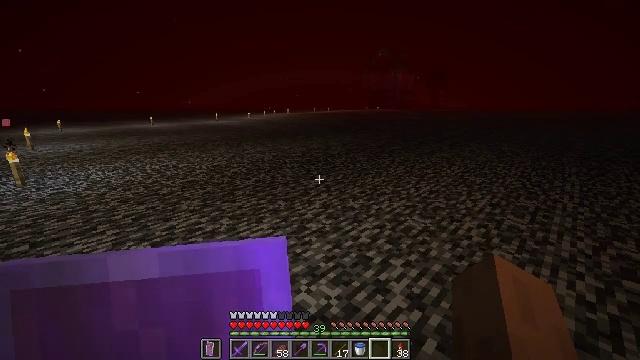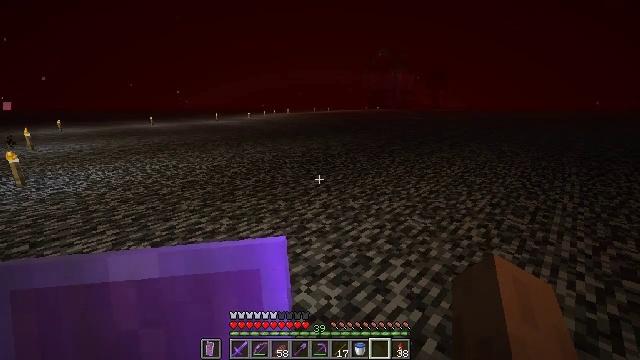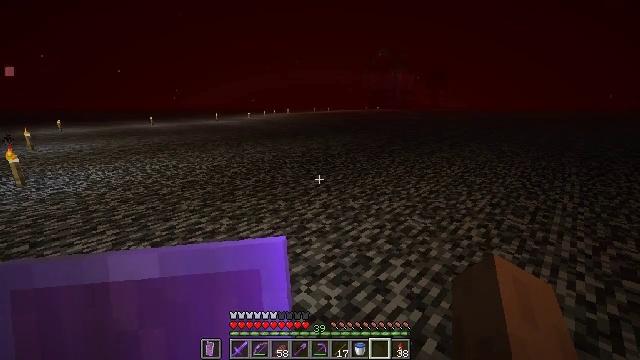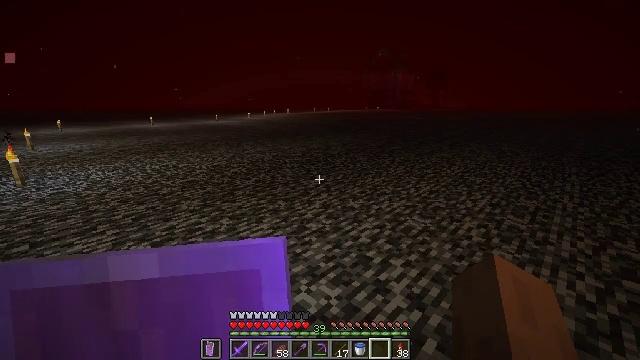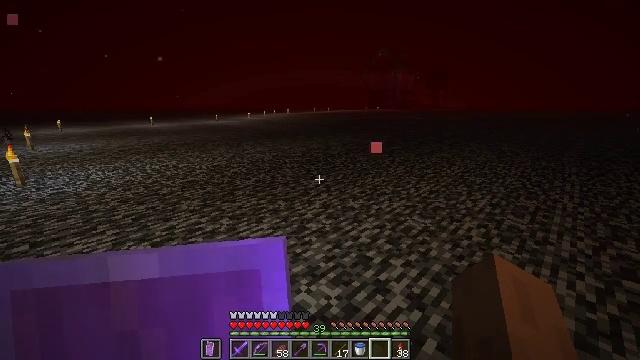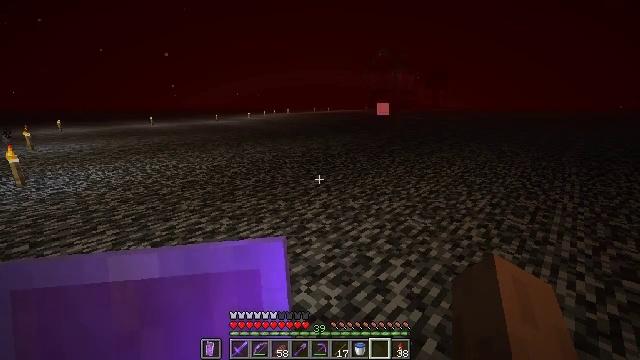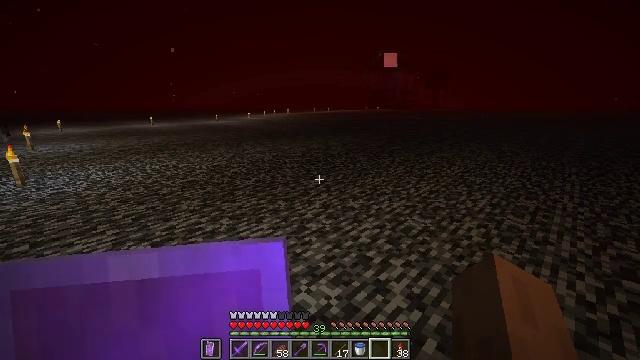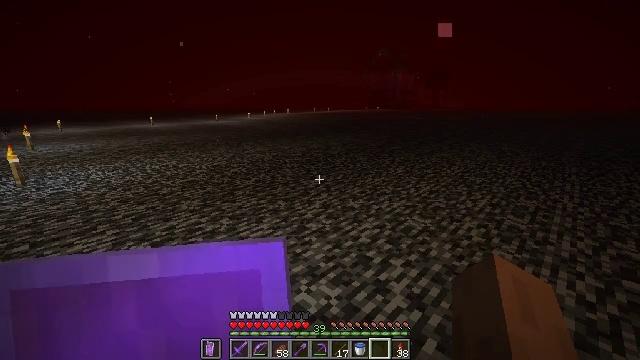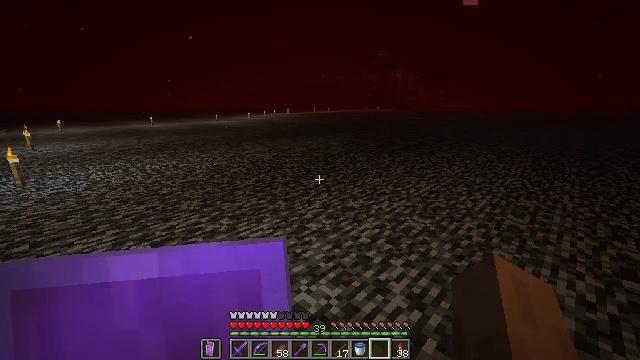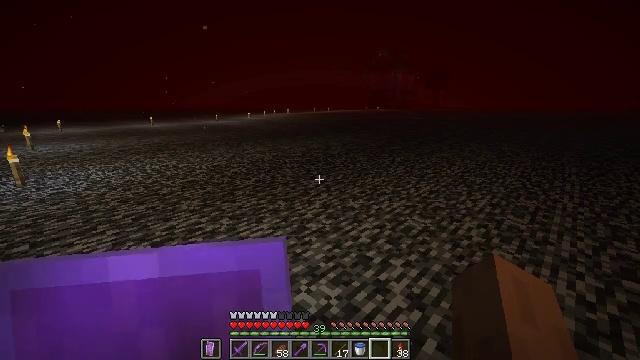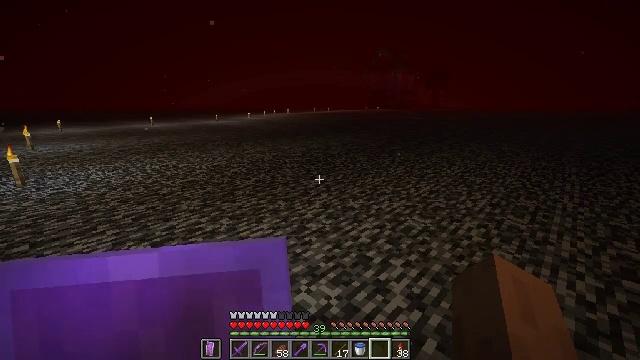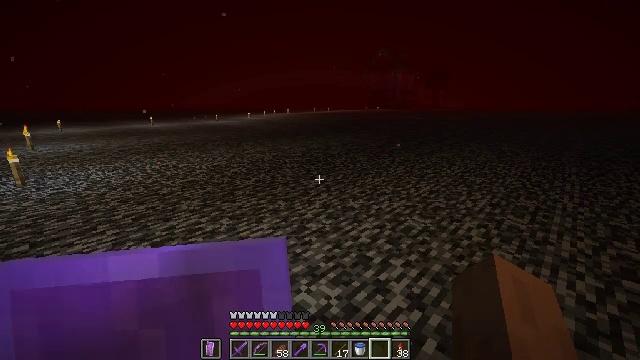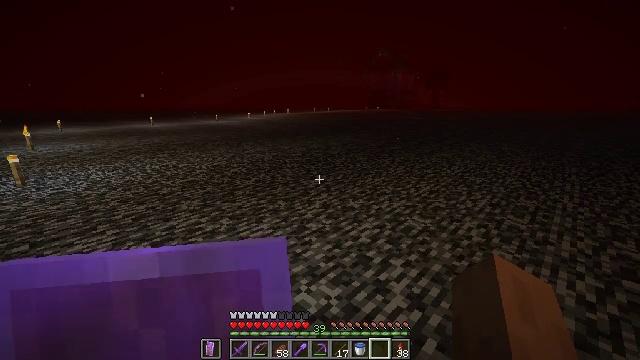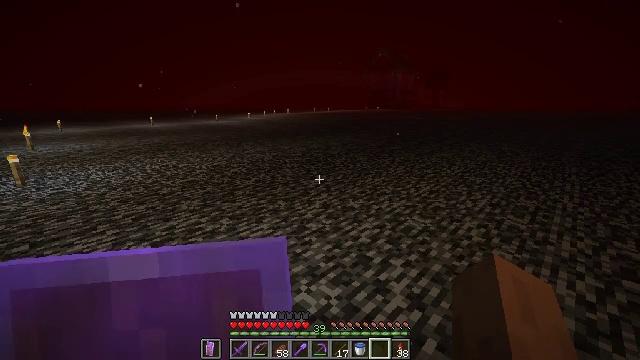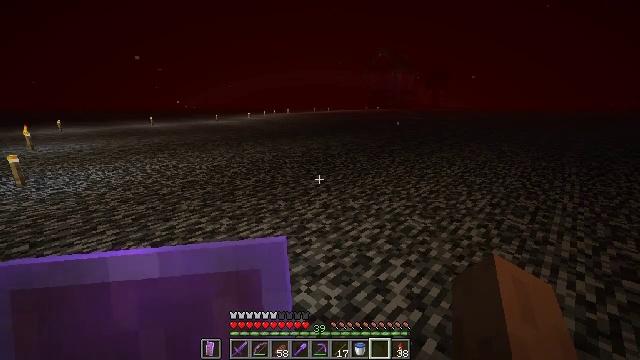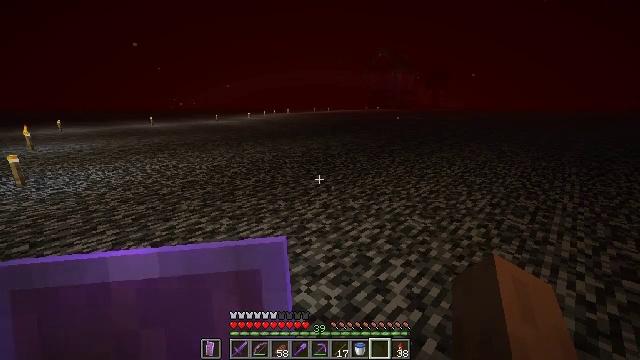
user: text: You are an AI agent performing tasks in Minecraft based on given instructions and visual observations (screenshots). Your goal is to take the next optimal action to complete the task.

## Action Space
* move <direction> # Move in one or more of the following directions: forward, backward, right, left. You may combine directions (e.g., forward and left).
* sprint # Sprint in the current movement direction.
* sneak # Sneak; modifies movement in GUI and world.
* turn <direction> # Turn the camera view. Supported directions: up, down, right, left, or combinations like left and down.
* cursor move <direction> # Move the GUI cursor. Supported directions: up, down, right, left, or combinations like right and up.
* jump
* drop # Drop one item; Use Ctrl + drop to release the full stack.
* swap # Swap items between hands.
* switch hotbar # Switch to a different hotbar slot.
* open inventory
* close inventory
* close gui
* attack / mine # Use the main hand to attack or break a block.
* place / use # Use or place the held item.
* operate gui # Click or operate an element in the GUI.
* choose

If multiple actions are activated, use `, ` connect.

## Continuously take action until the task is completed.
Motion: motion action
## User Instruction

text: craft item cyan carpet
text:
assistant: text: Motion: no_op
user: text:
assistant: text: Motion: no_op
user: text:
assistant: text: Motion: no_op
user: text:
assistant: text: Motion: no_op
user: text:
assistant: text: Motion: no_op
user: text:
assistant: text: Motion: no_op
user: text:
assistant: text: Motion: no_op
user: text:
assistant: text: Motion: no_op
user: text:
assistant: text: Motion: no_op
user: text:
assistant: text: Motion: no_op
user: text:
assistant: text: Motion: no_op
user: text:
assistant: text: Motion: no_op
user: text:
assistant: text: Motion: no_op
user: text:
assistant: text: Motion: no_op
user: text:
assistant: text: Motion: no_op
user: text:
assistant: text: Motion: no_op
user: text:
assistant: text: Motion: no_op
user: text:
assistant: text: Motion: no_op
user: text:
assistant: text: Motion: no_op
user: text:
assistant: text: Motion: no_op
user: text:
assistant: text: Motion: no_op
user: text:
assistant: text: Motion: no_op
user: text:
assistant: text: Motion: no_op
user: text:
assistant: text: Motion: no_op
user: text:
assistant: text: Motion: no_op
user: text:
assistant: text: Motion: no_op
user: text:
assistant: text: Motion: no_op
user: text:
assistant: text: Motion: no_op
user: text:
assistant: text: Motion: no_op
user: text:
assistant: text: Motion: no_op